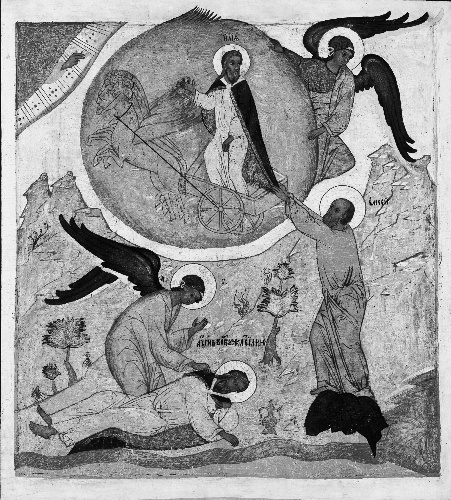
Title: Saint Elias's Fiery Ascension
Artist: Russian Painter
Artist bio: late 16th/early 17th century
Object type: Painting, icon
Classification: Paintings
Medium: Tempera on wood
Dimensions: 27 x 23 7/8 in. (68.6 x 60.6 cm)
Department: European Paintings
Credit line: Gift of Humanities Fund Inc., 1972
Accession year: 1972
Repository: Metropolitan Museum of Art, New York, NY
Tags: Horses|Saints|Chariots|Angels